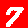
Digit: 7